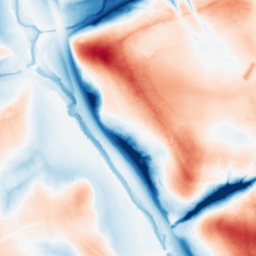
Category: classical
Decomposition family: gaussian
Decomposition parameters: sigma: 20
Upsampling method: quartic
Upsampling parameters: scale: 2
Upsampling scale: 2